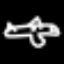
Label: airplane